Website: lowes
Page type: payment
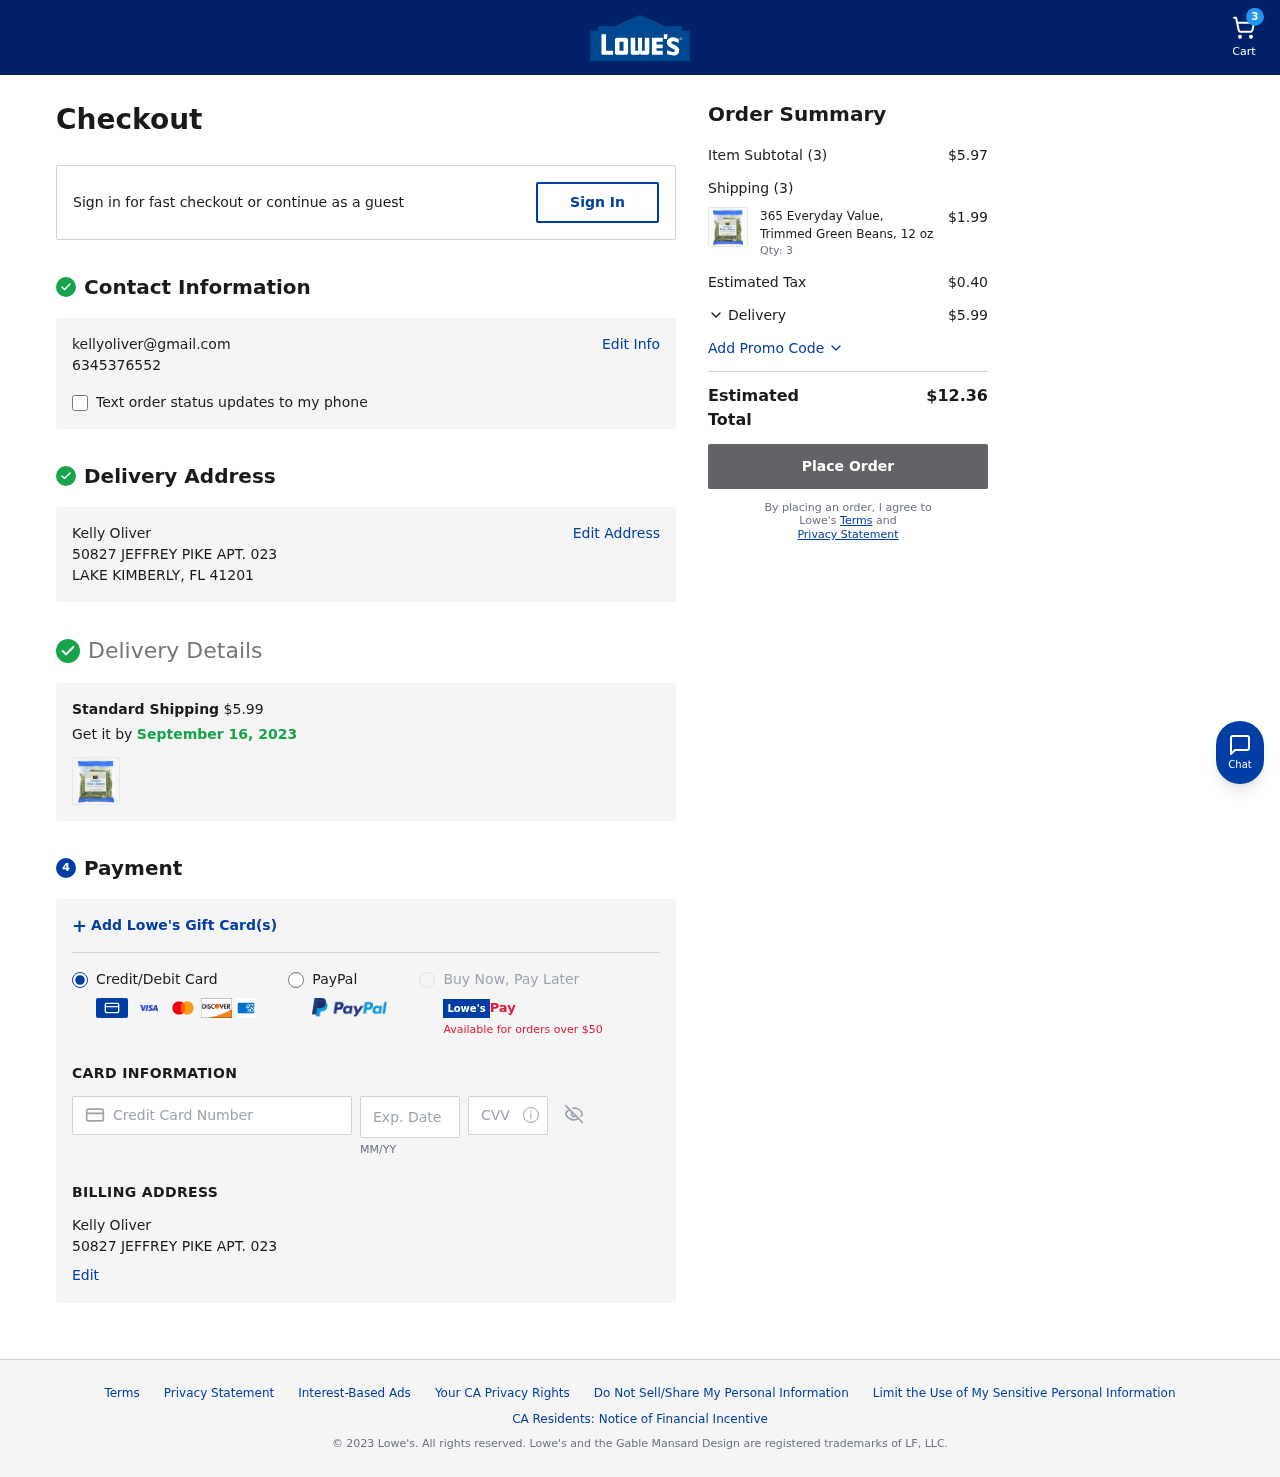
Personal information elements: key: PII_CARD_CVV
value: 5318
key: PII_CARD_EXPIRY
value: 10/28
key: PII_CARD_NUMBER
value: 3449 6167 5694 382
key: PII_EMAIL
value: kellyoliver@gmail.com
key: PII_FULLNAME
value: Kelly Oliver
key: PII_FULLNAME2
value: Kelly Oliver
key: PII_PHONE
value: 6345376552
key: PII_STREET
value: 50827 JEFFREY PIKE APT. 023
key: PII_STREET2
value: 50827 JEFFREY PIKE APT. 023
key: PII_CITY_STATE_ZIP
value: LAKE KIMBERLY, FL 41201
Product elements: key: PRODUCT1_NAME
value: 365 Everyday Value, Trimmed Green Beans, 12 oz
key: PRODUCT1_PRICE
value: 1.99
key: PRODUCT1_QUANTITY
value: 3
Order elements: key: ORDER_NUM_ITEMS
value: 3
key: ORDER_SHIPPING_COST
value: $5.99
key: ORDER_DELIVERY_DATE
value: September 16, 2023
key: ORDER_SUBTOTAL
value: $5.97
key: ORDER_NUM_ITEMS2
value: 3
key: ORDER_TAX
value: $0.40
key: ORDER_SHIPPING_COST2
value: $5.99
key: ORDER_TOTAL
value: $12.36